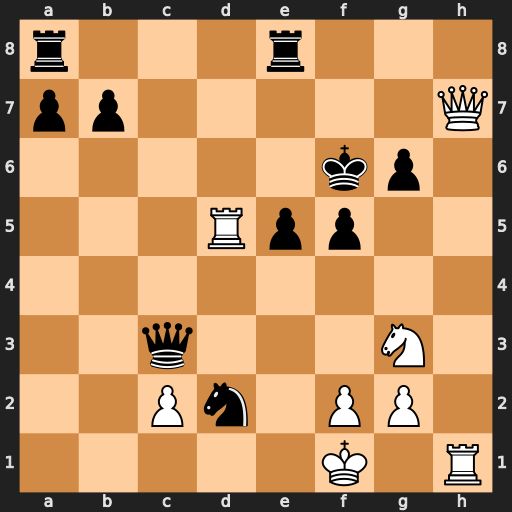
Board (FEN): r3r3/pp5Q/5kp1/3Rpp2/8/2q3N1/2Pn1PP1/5K1R
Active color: w
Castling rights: -
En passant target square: -
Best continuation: Kg1 Qa1+ Kh2